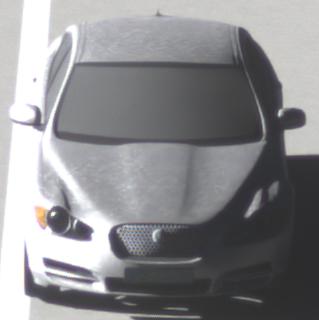
Make: Jaguar
Model: XF 3.0 V6
Detailed model: XF (X250) Limousine
Model produced from: 2010/02
Model produced until: 2010/10
Doors: 4
Color: white
Road condition: dry road
Daytime: morning or afternoon
Contrast: high contrast